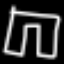
Label: pants